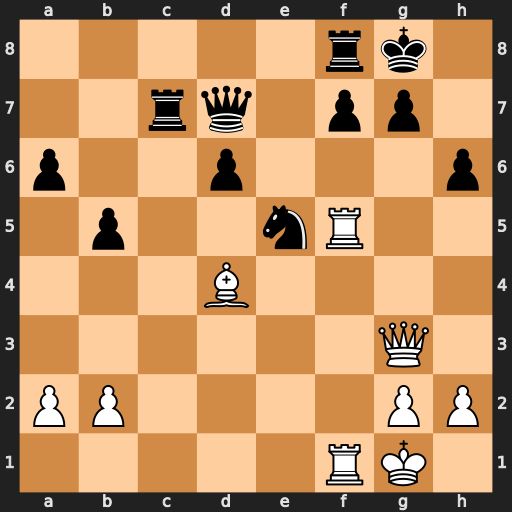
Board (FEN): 5rk1/2rq1pp1/p2p3p/1p2nR2/3B4/6Q1/PP4PP/5RK1
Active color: w
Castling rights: -
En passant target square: -
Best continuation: Rxe5 dxe5 Bxe5 f6 Bxc7